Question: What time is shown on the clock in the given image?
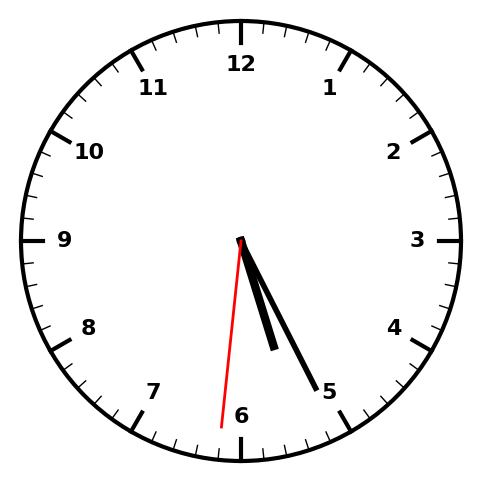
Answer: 05:25:31